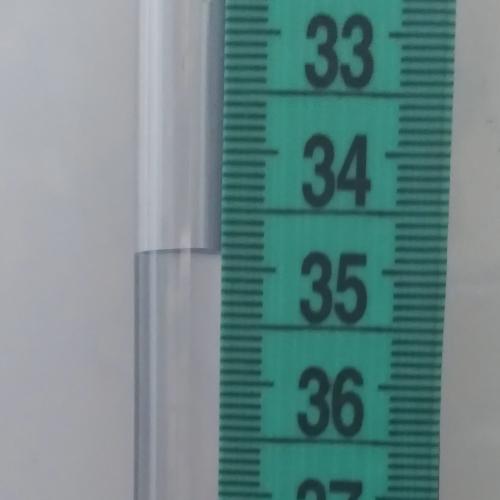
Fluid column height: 34.9 cm